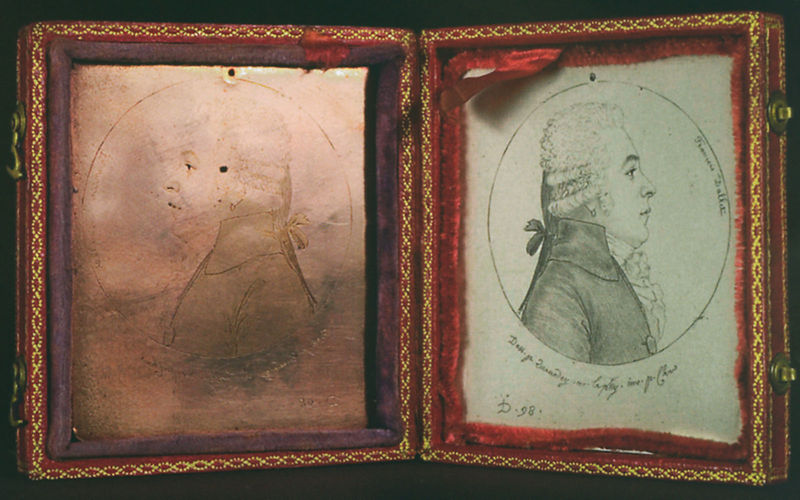
Titel: Portrait d’un certain Francois Dallet;Porträt eines gewissen Francois Dallet
Künstler: Edme Quenedy
Institution: Bordeaux, Musée des Arts Décoratifs, collection Jeanvrot,inv.58.1.4060
Schlagwörter: mann, weiß, braun, mund, männer, nase, profil, schwarz, skizze, zeichnung, rot, schleife, alt, barock, kragen, rahmen, samt, bild, bildnis, portrait, porträt, signatur, spiegelung, gold, haare, mantel, adel, locken, prtrait, kreis, rund, perücke, schrift, bilder, bilderrahmen, zwei, lila, violett, rand, zopf, seitenansicht, verzierung, fein, masche, foto, messing, offen, unterschrift, buch, dose, druck, druckgrafik, stich, kupfer, schachtel, stempel, buchdruck, seiten, etui, wien, schatulle, gerahmt, porträit, bänder, kupferstich, erinnerung, klassik, abdruck, kästchen, doppelt, schließe, verschluss, silhuette, schnallen, historisch, verziehrung, perrücke, zeichung, box, mozart, profilbild, fotograhie, kupferplatte, perückke, perücker, 98, hken, schricht, kragen4, stemoel